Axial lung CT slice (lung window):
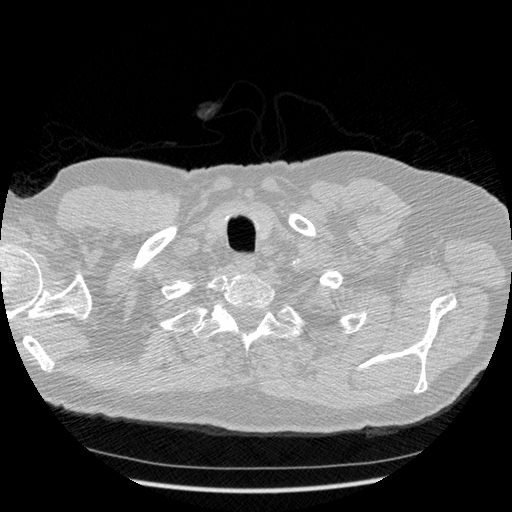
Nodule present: no